Question: The reason why I'm asking this is because .NET sees a folder as ReadOnly if any of the underlying files or folders are ReadOnly. Therefor this code:
'''
if (!Properties.Settings.Default.searchReadOnly &&
(diPath.Attributes & FileAttributes.ReadOnly) == FileAttributes.ReadOnly)
writeable = false;
'''
is always going to set writeable to false.
This is a problem if you need to know if the root folder is ReadOnly.
The My Docments folder is not ReadOnly, but this is what's shown in the properties window:

Any help would be appreciated.
I tried to approach you suggested, but Documents still appears to have the ReadOnly flag set.
'''
if (!Properties.Settings.Default.searchReadOnly &&
diPath.Attributes.HasFlag(FileAttributes.ReadOnly)) // == true
searchable = false;
'''
How is this possible? What user is executing the code? I assume the actively logged in user? Again, assuming because I can write to the Documents folder, it can't have the ReadOnly flag set.
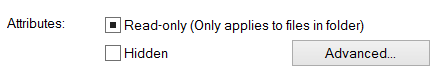
Answer: I found a solution.
'''
var writePermissionSet = new PermissionSet(PermissionState.None);
writePermissionSet.AddPermission(new FileIOPermission(FileIOPermissionAccess.Write, path));
if (!Properties.Settings.Default.searchReadOnly &&
!writePermissionSet.IsSubsetOf(AppDomain.CurrentDomain.PermissionSet))
//diPath.Attributes.HasFlag(FileAttributes.ReadOnly))
searchable = false;
'''
This doens't really confirm the ReadOnly flag for the directory, but it does assure me that the user does not have Write permissions in this directory. It's kinda the ReadOnly I've been looking for :D